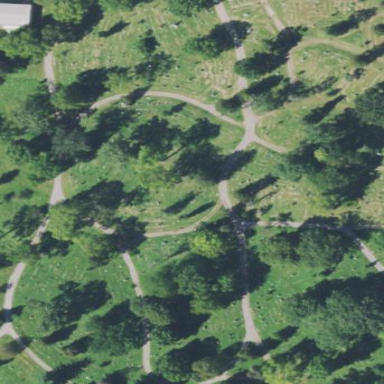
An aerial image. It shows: Cemetery.